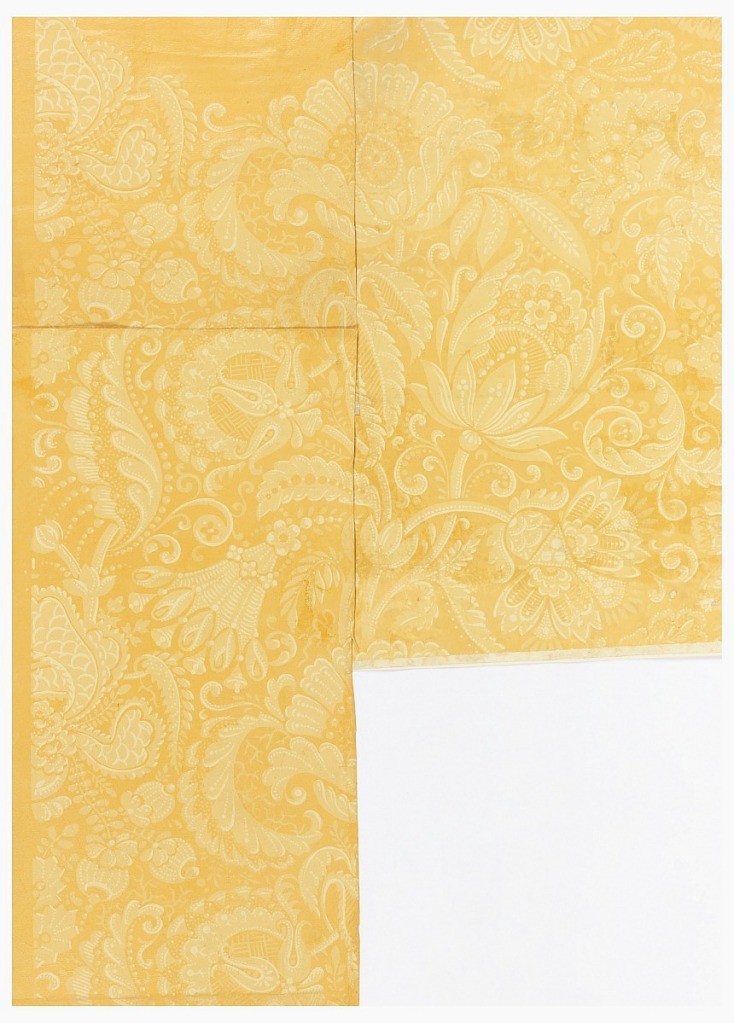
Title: Sidewall
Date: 1820–30
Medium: Block-printed, handmade paper, joined
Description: Vertical rectangle, on joined sheets of paper. Conventionalized pattern of full-blown flowers and scrolling leaves. Printed in pale yellow and white on darker yellow satin ground.